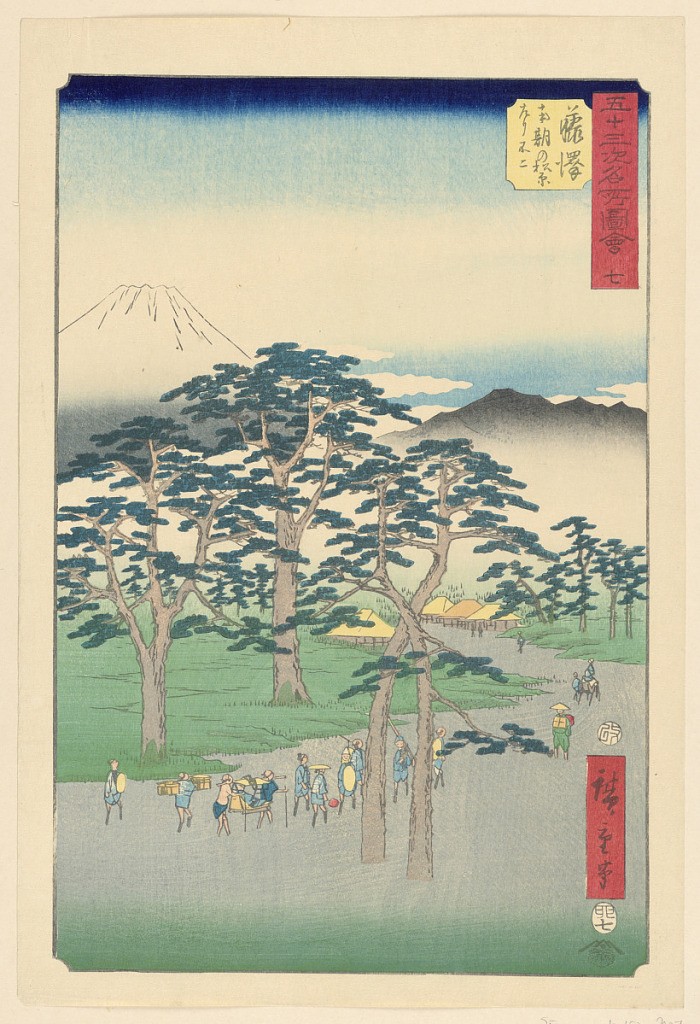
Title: Trek up Mt. Fuji
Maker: Ando Hiroshige, Japanese, 1797–1858
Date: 1797-1858
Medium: Woodblock print in colored ink on paper
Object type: Print
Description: Villagers carrying food and gifts to bring to the top of Mt. Fuji as offerings for the new year. Two men also carry an older figure who is unable to take the trimerous hike without help. Many of the men are wearing traditional attire.